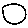
Label: circle